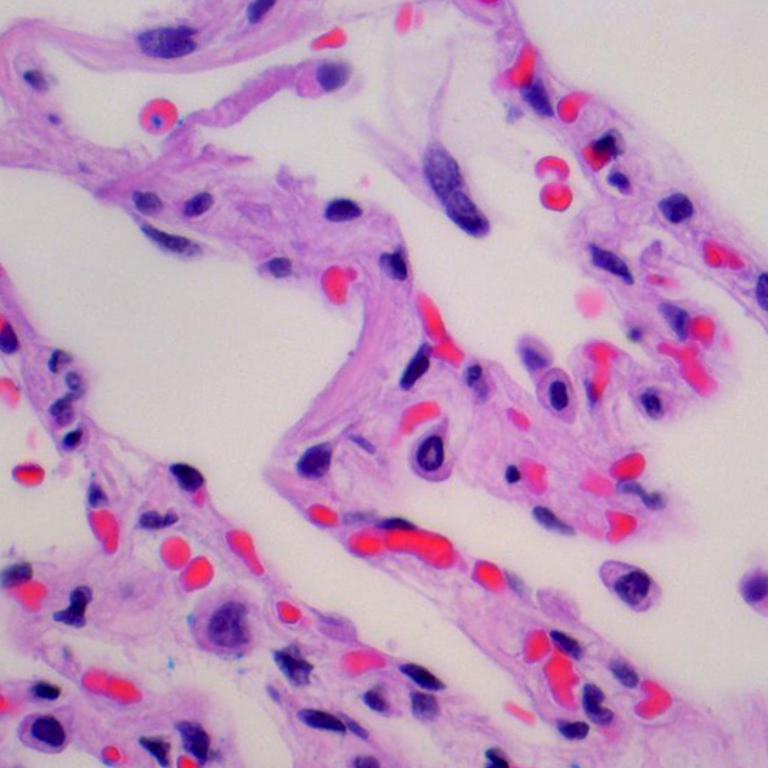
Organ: lung
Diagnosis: benign